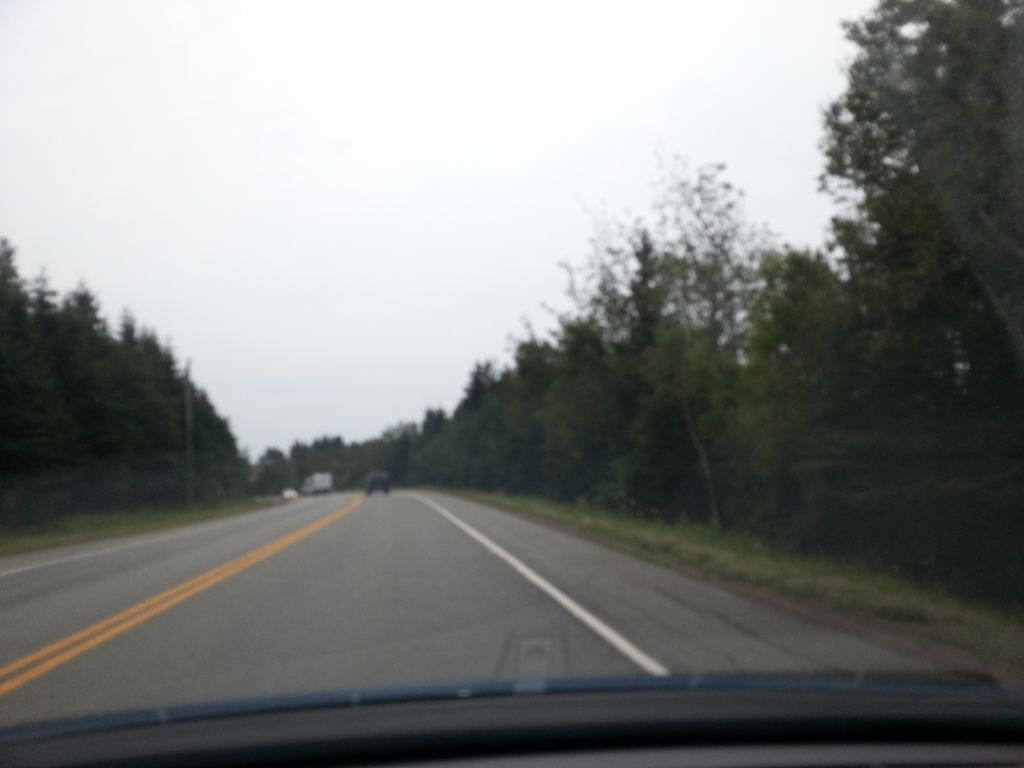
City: charlottetown